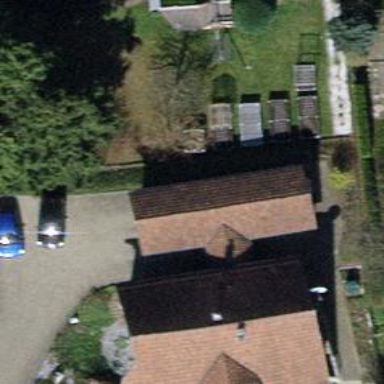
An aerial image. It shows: Detached building with gabled roof.